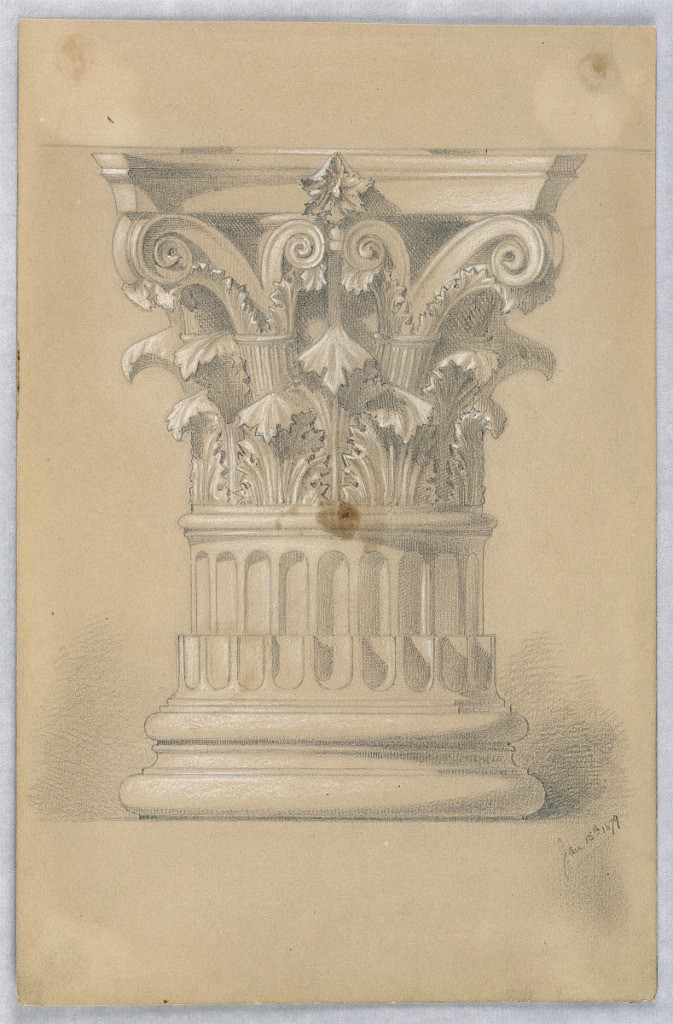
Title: Study of a Capital and Base
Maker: Arnold William Brunner, American, 1857–1925
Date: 1879
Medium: Graphite and white heightening on beige paper
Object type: Drawing
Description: Corinthian Capital, rounded base, fluted column.